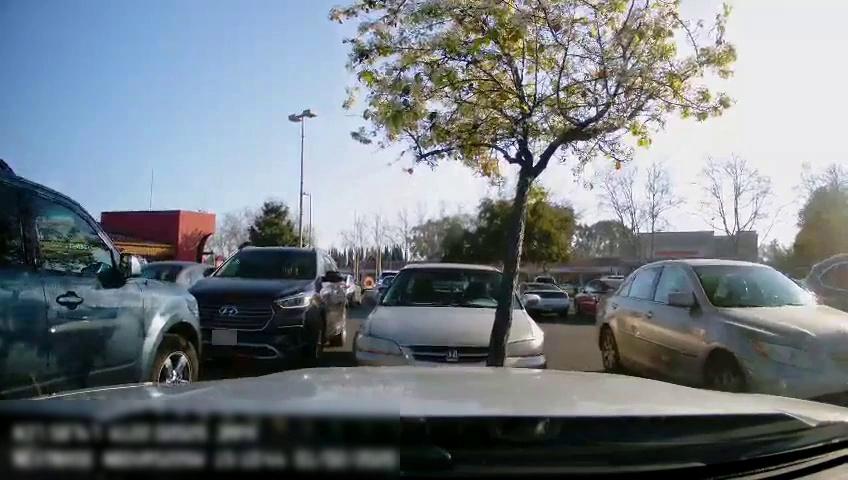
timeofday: Day
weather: Sunny
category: Drivable Space
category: Vehicles | Car
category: Vehicles | Car
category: Vehicles | SUV
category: Vehicles | SUV
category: Vehicles | SUV
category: Vehicles | Car
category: Vehicles | SUV
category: Vehicles | Car
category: Vehicles | Car
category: Vehicles | Car
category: Vehicles | SUV
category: Vehicles | Car